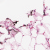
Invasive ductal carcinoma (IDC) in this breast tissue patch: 0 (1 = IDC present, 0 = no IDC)